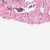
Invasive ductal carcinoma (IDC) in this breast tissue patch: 0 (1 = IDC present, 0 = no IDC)